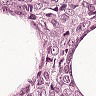
Metastatic tissue present: yes